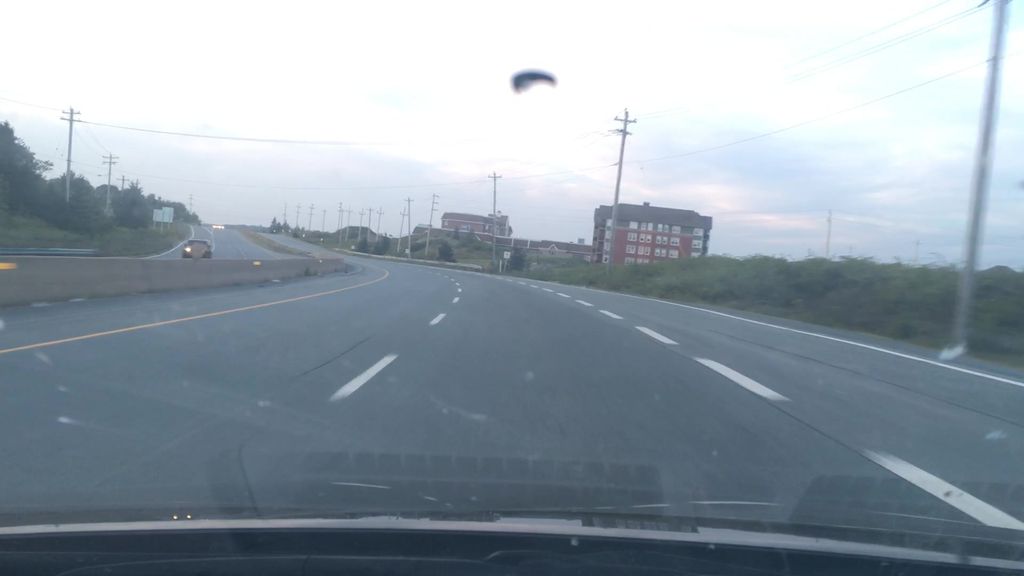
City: halifax